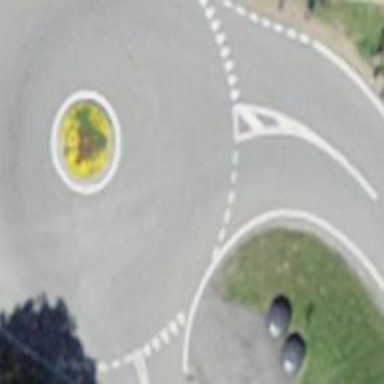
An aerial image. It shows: Asphalt road in residential area leading to roundabout.